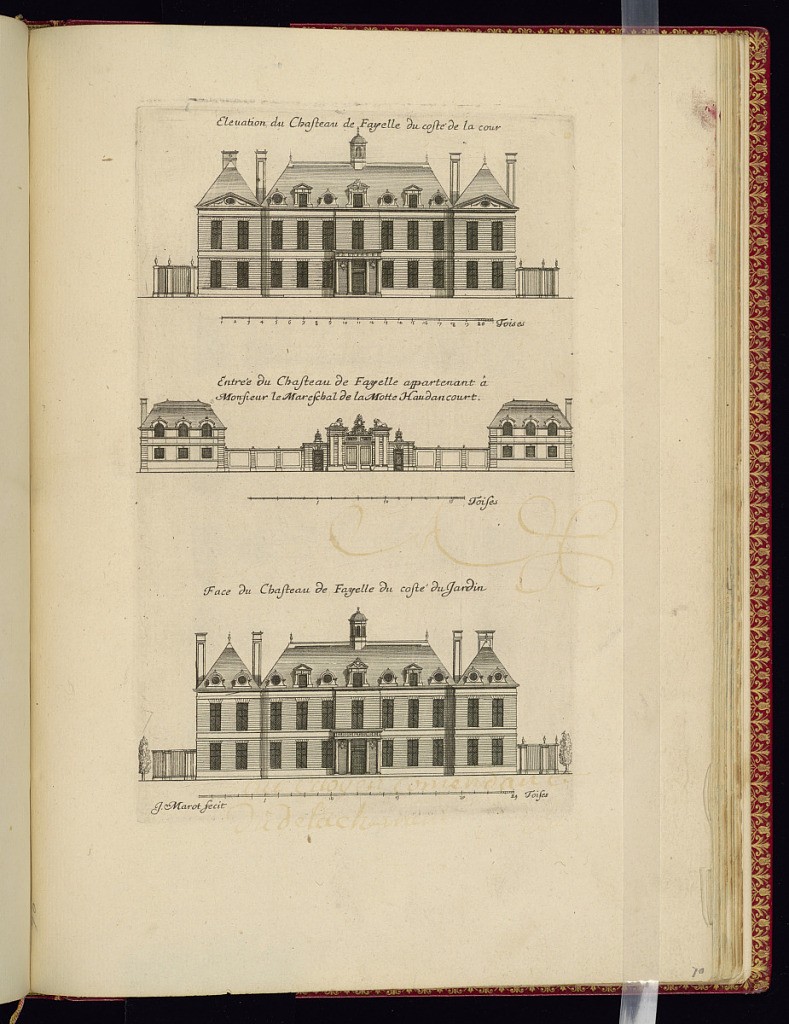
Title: Elevation du Chasteau de Fayelle du costé de la cour / Entrée du Chasteau de Fayelle appartenant à Monsieur le Mareschal de la Motte Haudancourt / Face du Chasteau de Fayelle du costé du Jardin
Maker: Jean Marot, French, 1619 - 1679
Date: ca.1635–ca.1660
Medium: Etching on laid paper
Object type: Print
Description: Three architectural exterior elevations of the Castle of Fayelle, one above the other, with scales below each design. The upper and lower designs illustrate different facades of the castle with portico entrances supported by columns, with frieze above, windows and dormer windows. The elevation in the center illustrates the entrance gates with buildings on either side. The gates feature lion sculptures and columns. Each elevation is titled, and the plate is signed.